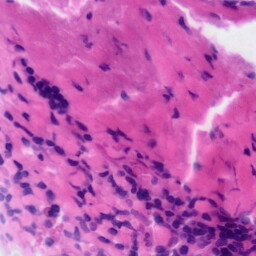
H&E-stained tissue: Tonsil